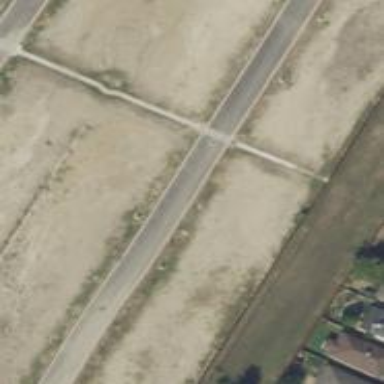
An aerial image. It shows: Marked road crossing.